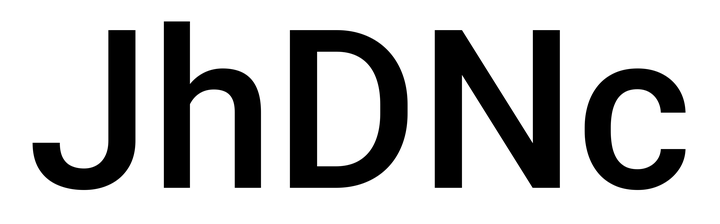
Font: Roboto_Medium